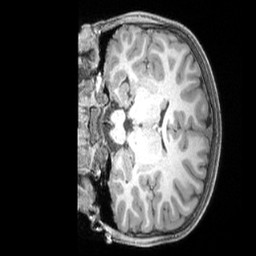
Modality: T1w
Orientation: coronal
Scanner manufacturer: siemens
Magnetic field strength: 3 T
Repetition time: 2.4 s
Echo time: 0.00224 s